Question: I'd like to create a ListFragment in Android, and a background for each element, like this:

I'll want to set the width of theese background's from the code of my ListAdapter. I thought to create the list element's layout something like this:
'''
<RelativeLayout
android:layout_width="match_parent"
android:layout_height="wrap_content"
xmlns:android="http://schemas.android.com/apk/res/android">
<RelativeLayout
android:layout_width="fill_parent"
android:layout_height="wrap_content"
android:minHeight="40dp"
android:id="@+id/surveyListRow_upperLayout"
android:layout_marginTop="7dp"
android:layout_marginBottom="7dp">
<RelativeLayout
android:layout_marginLeft="23dp"
android:layout_width="40dp"
android:layout_height="40dp"
android:id="@+id/surveyListRow_ringLayout"
android:background="#FFFFFF"
android:layout_centerVertical="true"
android:layout_alignParentLeft="true"
android:layout_alignParentStart="true" />
<TextView
android:layout_width="match_parent"
android:layout_height="match_parent"
android:textColor="@color/textColor"
android:gravity="center"
android:id="@+id/surveyListRow_surveyName"
android:layout_centerVertical="true"
android:layout_centerHorizontal="true"
android:layout_marginLeft="55dp"
android:layout_marginRight="105dp"/>
<TextView
android:layout_width="80dp"
android:layout_height="match_parent"
android:textSize="18sp"
android:gravity="center"
android:id="@+id/surveyListRow_surveyPrize"
android:layout_centerVertical="true"
android:layout_alignParentRight="true"
android:layout_alignParentEnd="true"/>
</RelativeLayout>
<LinearLayout
android:layout_width="match_parent"
android:layout_height="match_parent"
android:minHeight="57dp"
android:orientation="horizontal">
<RelativeLayout
android:layout_width="match_parent"
android:layout_height="match_parent"
android:background="#FF0000"
android:layout_weight="30"/>
<RelativeLayout
android:layout_width="match_parent"
android:layout_height="match_parent"
android:layout_weight="70"/>
</LinearLayout>
</RelativeLayout>
'''
And I'll set the 'weight' property of the 'LinearLayout''s children, to set the background width.
My problem is, when the text in the width is too long (as you can see in the third element). Then the background isn't scales to the bottom of the element.
Can you help me, why? I've tried almost everything I can imagine.
Thanks!
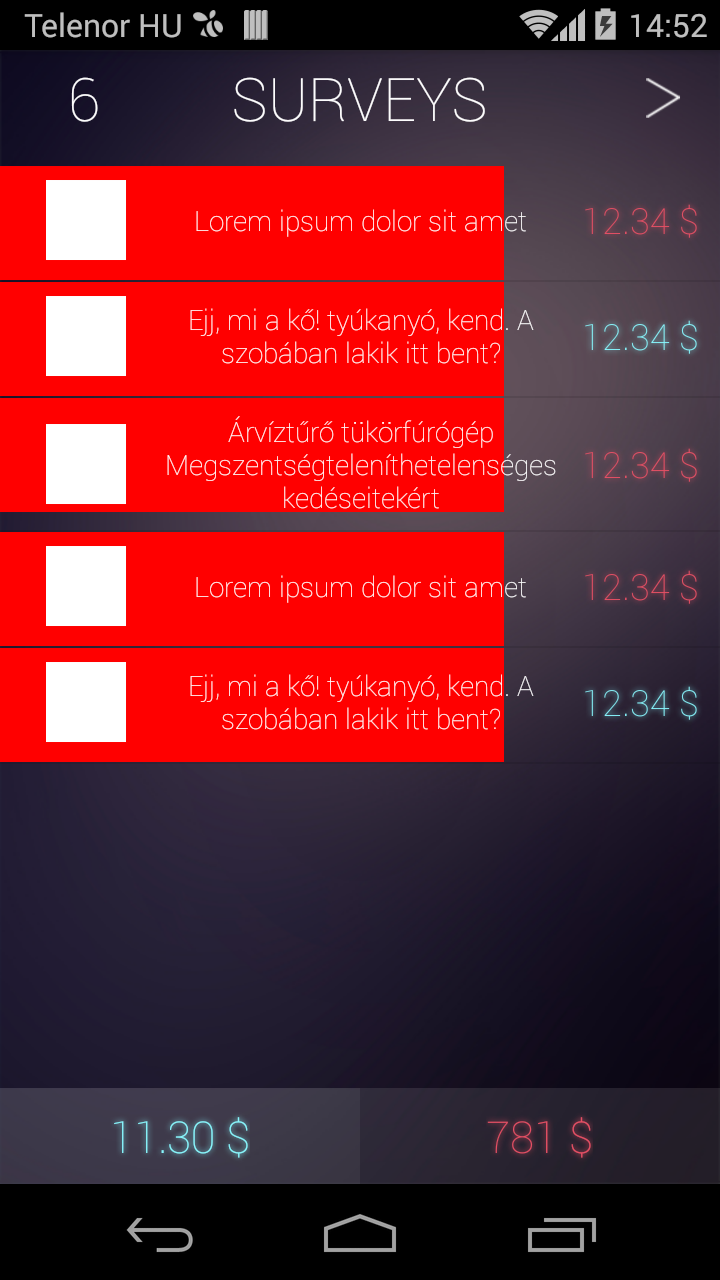
Answer: Try to add this to your TextView
'''
<TextView
...
android:ellipsize="end"
android:ems="2"
android:maxLines="2" />
'''
This don't let your textview has more than two lines and put an ellipsis on the end.
Maybe this would be a solution.